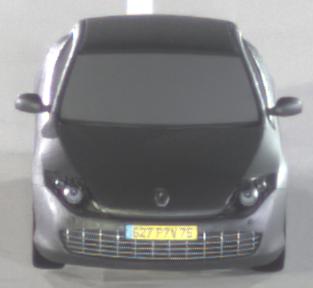
Make: Renault
Model: Laguna Coupé TCe 170
Detailed model: Laguna (III) Coupé
Model produced from: 2010/11
Model produced until: 2011/05
Doors: 2
Color: gray
Road condition: dry road
Daytime: night
Contrast: high contrast